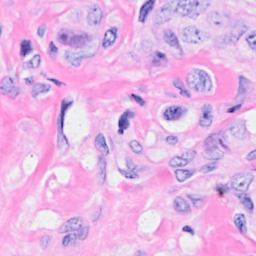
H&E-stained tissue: Breast